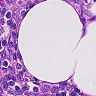
Metastatic tissue present: no